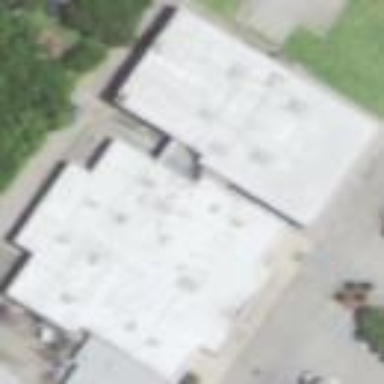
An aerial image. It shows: Cinema building.